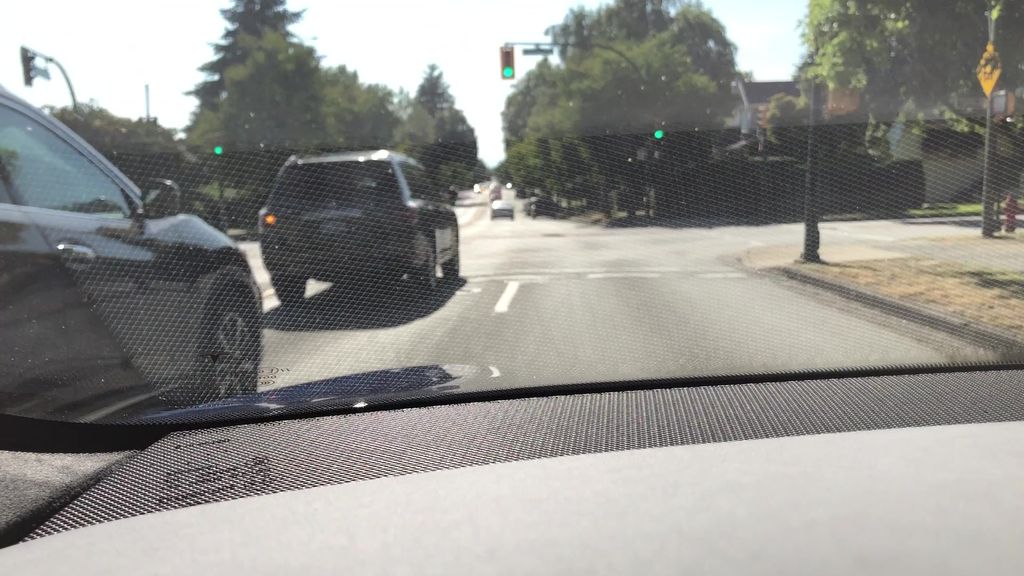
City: vancouver